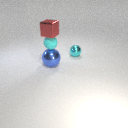
small cyan rubber sphere below small red metal cube